The image is the raw time-domain waveform of a rolling-element bearing's vibration signal. Diagnose the bearing from this image, choosing from: normal, inner_race, outer_race, ball.
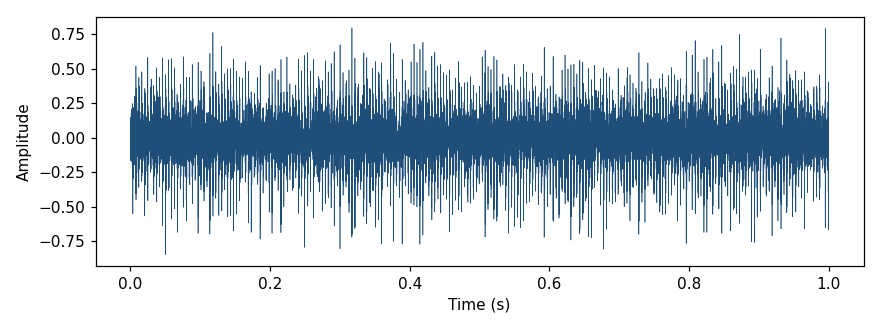
Answer: outer_race